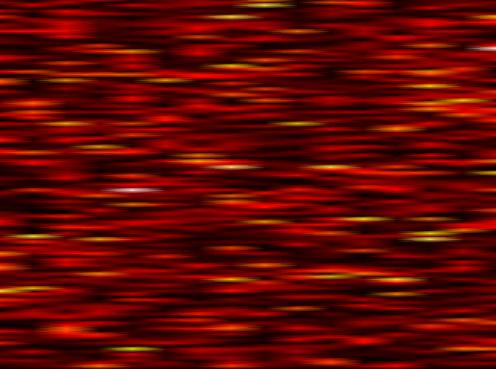
Label: FBMC